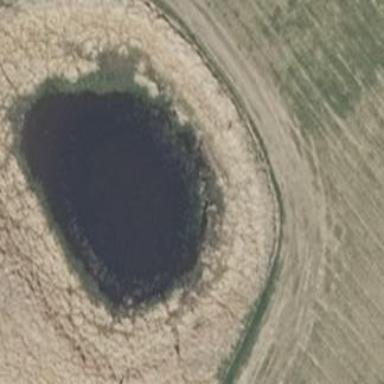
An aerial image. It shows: Pond surrounded by natural water.